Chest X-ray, AP view. Patient: 53 years old, sex F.
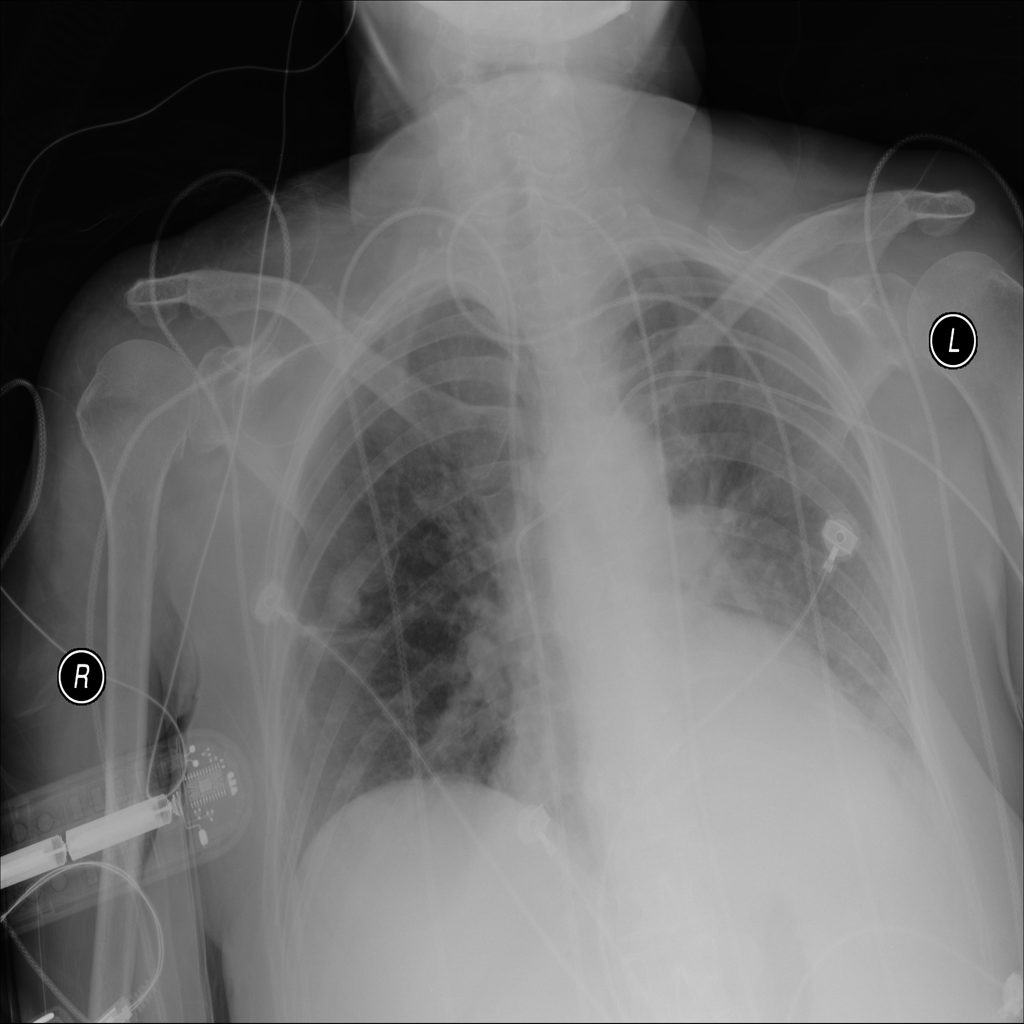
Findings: No Finding